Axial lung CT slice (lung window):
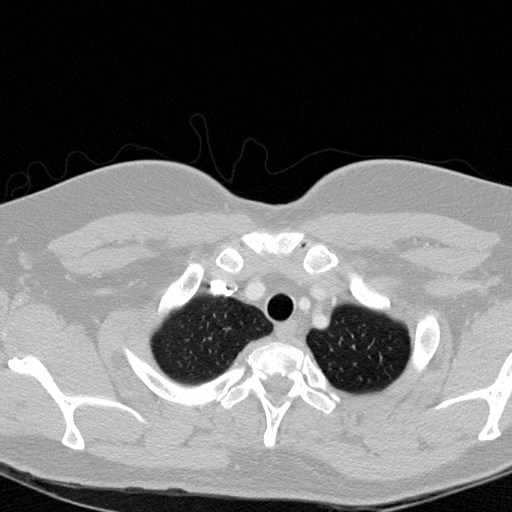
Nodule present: no